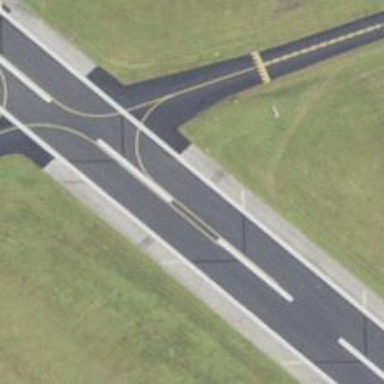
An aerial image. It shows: Image of taxiway at airport.